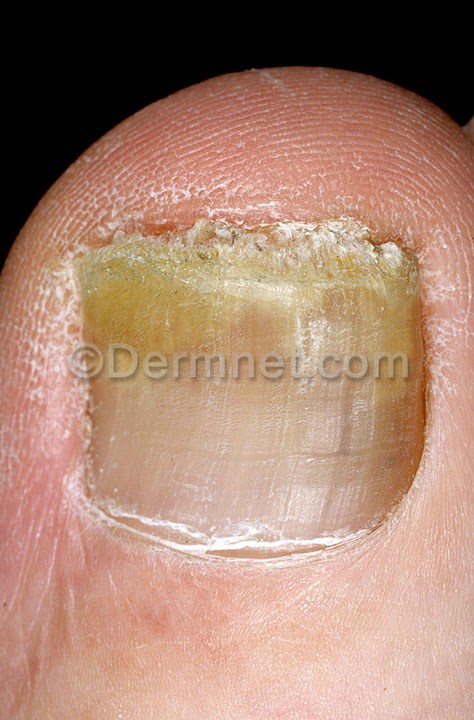
Disease: Nail Fungus and other Nail Disease